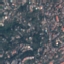
Land use / land cover class: Residential